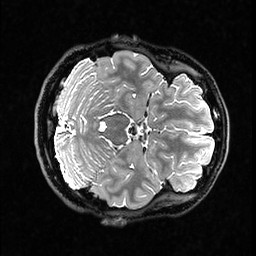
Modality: T2w
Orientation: axial
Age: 26
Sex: female
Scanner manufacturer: ge
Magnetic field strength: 3 T
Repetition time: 3.202 s
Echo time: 0.06589 s